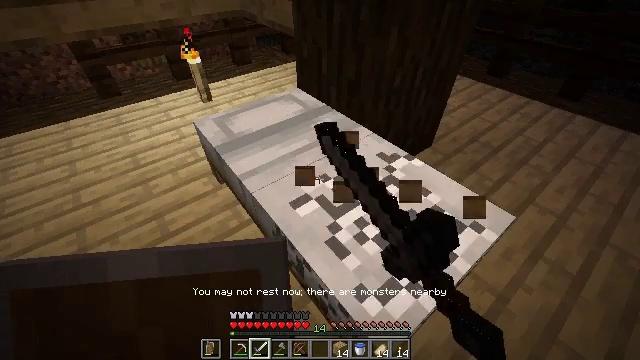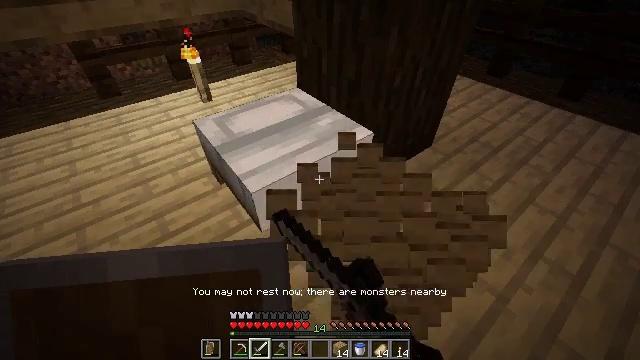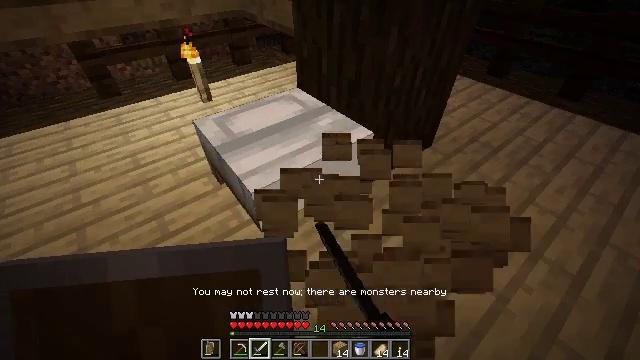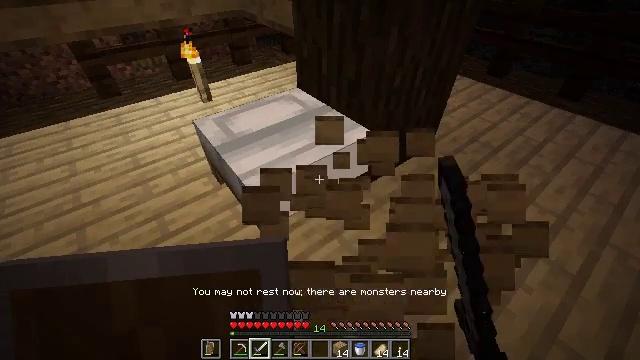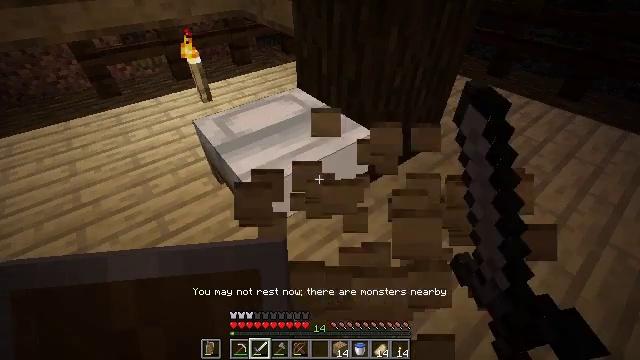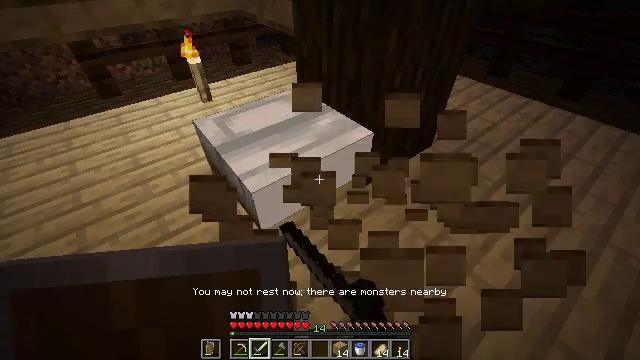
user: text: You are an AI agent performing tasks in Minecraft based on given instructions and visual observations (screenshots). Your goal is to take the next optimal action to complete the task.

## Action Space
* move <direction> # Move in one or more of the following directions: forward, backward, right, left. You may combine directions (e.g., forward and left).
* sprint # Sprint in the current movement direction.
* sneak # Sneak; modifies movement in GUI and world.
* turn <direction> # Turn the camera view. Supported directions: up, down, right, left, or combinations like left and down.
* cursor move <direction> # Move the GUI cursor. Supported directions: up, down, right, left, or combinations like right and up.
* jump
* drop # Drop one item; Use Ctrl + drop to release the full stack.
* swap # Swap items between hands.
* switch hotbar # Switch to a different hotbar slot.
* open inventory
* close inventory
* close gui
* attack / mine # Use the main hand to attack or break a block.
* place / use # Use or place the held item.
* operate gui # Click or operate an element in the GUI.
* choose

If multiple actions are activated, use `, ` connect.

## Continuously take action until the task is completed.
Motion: motion action
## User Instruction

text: Remove the white bed from its place.
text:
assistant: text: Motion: attack / mine
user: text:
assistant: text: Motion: attack / mine
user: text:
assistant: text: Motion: attack / mine
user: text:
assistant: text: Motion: attack / mine
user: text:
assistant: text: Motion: attack / mine
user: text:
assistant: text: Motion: attack / mine